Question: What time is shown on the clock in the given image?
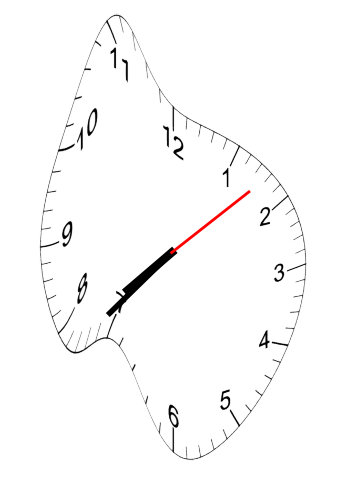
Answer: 07:37:08